You are looking at the unprocessed time series of a bearing vibration snapshot. Diagnose the bearing from this image, choosing from: normal, inner_race, outer_race, ball.
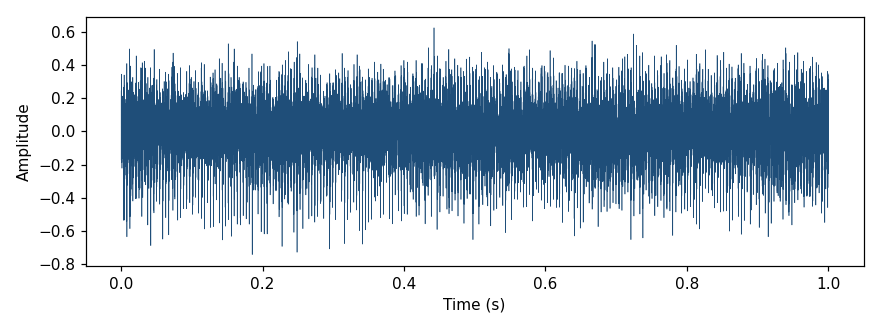
Answer: outer_race